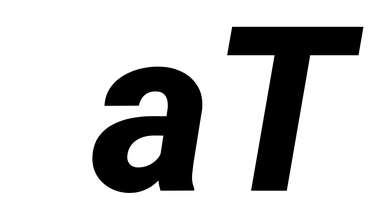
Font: Roboto-Italic_ExtraBold_Italic